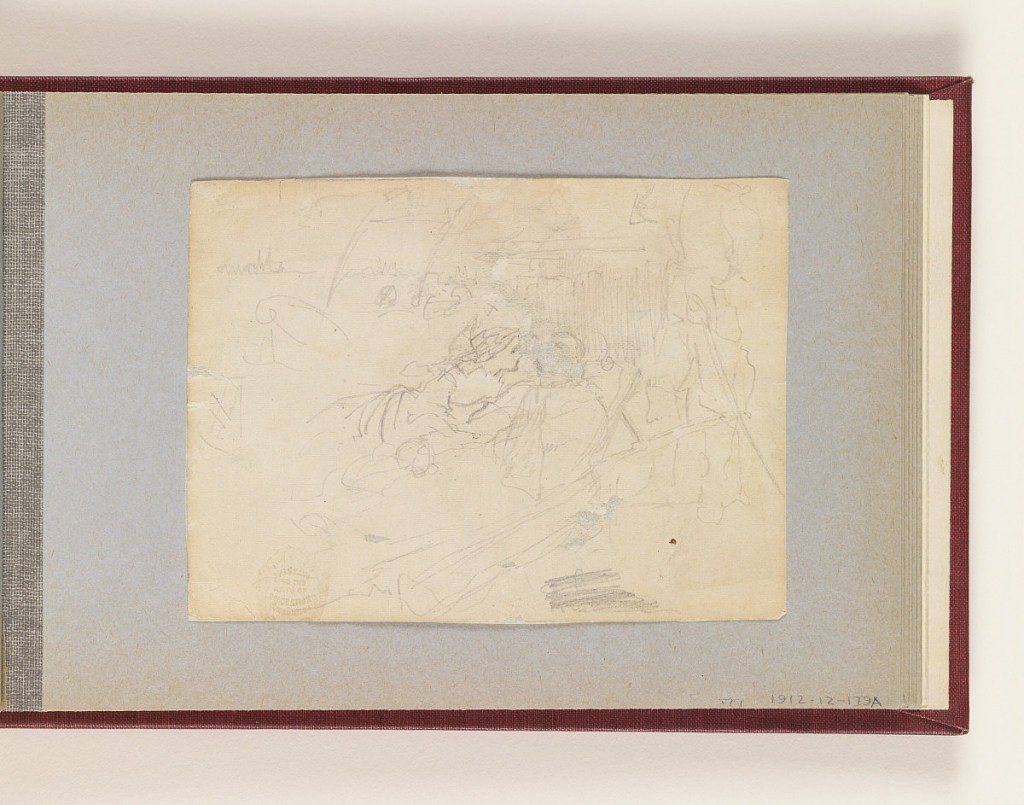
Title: Wounded Soldier
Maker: Winslow Homer, American, 1836–1910
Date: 1862
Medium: Graphite on wove paper, laid down
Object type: Drawing
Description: Horizontal view of a wounded soldier, half-reclining with his arm in a sling while a nurse leans over him from the left, and an officer stands to the right, apparently on a ship's deck with distant view of buildings.